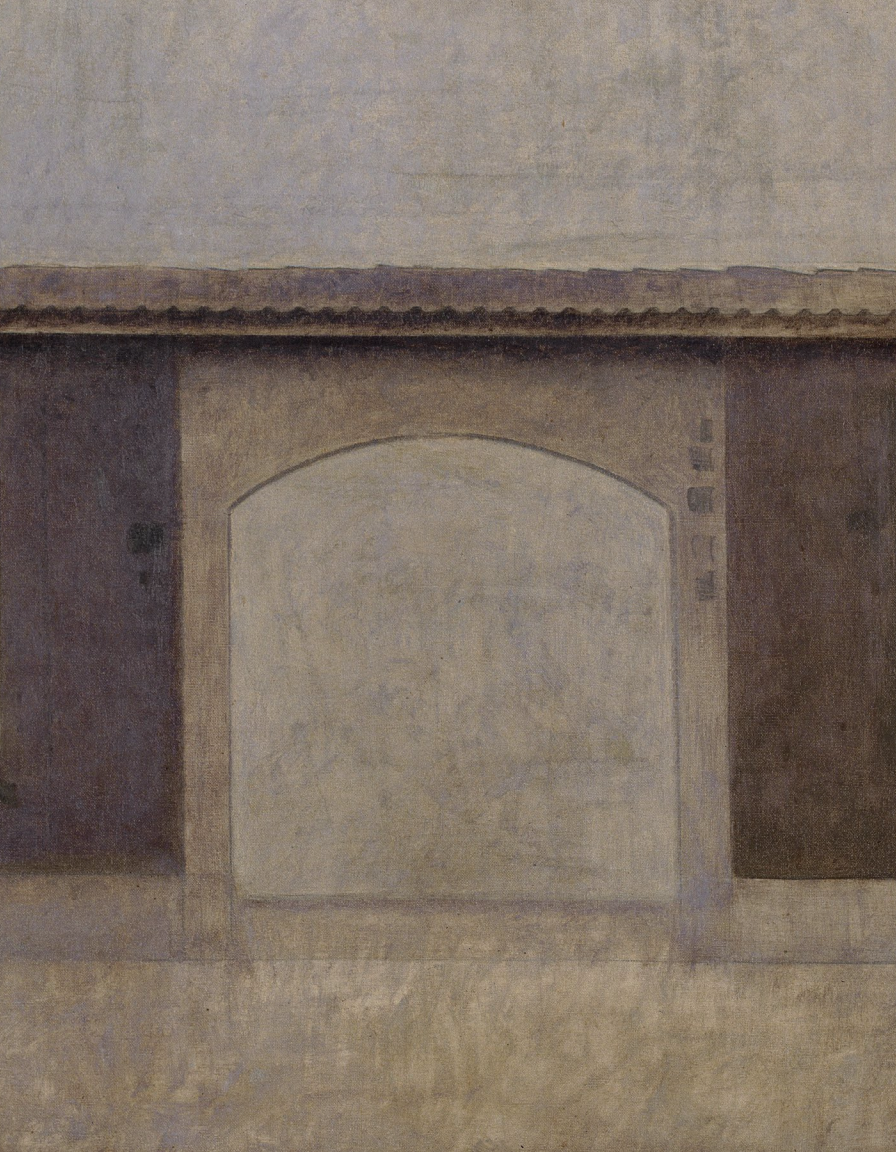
landscape painting, wide, overcast daylight, central arched gateway in connecting wall between purple-grey neoclassical buildings pale sky and courtyard visible through arch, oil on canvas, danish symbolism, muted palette